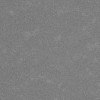
Atmospheric dust classification: dusty